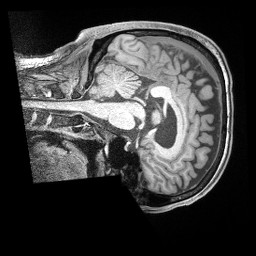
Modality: T1w
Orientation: sagittal
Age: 39
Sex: male
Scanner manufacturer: siemens
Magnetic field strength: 3 T
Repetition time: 2 s
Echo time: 0.00211 s